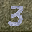
Label: 3